Interaction volume radius: 5 \u00c5
Interaction volume height: 10 \u00c5
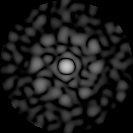
Disorder parameter: 0.7979